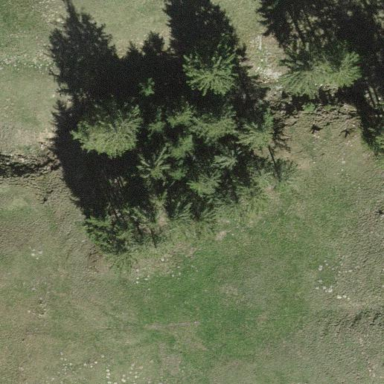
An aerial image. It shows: Forest area.